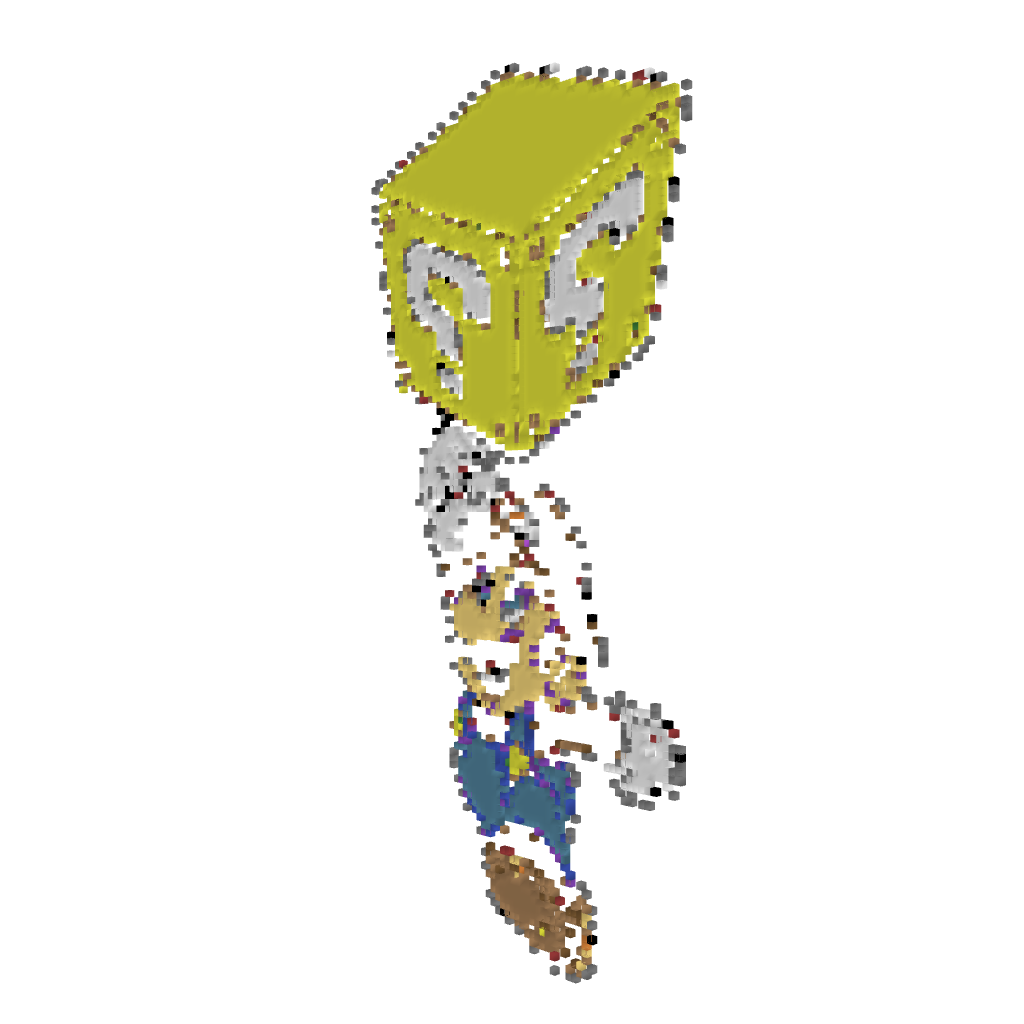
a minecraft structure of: Super Mario Block Punch (ErnieCIII) bad low quality